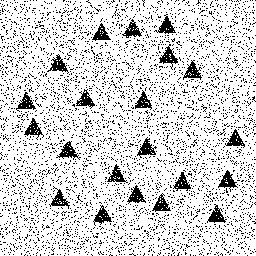
Squares: 0
Triangles: 21
Stars: 0
Total shapes: 21